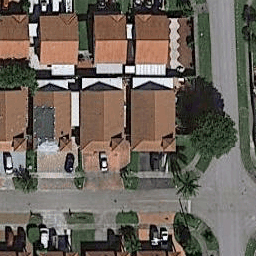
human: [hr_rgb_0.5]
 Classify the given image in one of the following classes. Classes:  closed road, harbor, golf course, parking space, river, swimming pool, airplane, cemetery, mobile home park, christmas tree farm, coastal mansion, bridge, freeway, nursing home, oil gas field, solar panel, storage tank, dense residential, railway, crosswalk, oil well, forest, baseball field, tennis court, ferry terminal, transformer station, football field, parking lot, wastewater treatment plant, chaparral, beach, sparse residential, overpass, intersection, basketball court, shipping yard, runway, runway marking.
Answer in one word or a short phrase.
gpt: dense residential